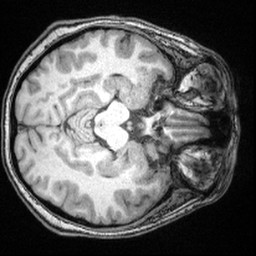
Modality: T1w
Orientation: axial
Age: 27
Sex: female
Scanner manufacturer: siemens
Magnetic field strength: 3 T
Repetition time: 2.4 s
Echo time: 0.00374 s